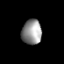
Tissue: prostate
Cell type: T cells
Senescence score: 0.2594
Nuclear area (px): 489
Mean DAPI intensity: 146.241